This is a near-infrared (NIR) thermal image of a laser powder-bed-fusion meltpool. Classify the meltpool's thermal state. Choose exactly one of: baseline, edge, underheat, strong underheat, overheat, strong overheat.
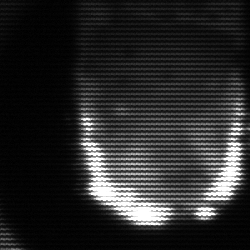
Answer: strong underheat